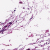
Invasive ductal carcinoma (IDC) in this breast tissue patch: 0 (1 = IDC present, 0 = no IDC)